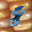
Label: 8